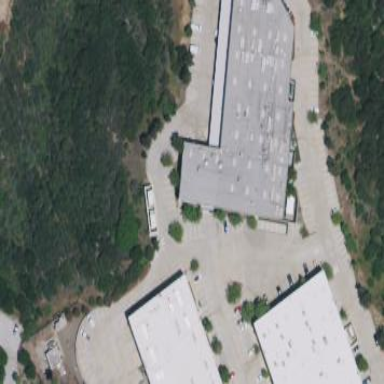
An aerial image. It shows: Industrial building.